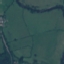
Land use / land cover: Pasture